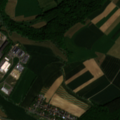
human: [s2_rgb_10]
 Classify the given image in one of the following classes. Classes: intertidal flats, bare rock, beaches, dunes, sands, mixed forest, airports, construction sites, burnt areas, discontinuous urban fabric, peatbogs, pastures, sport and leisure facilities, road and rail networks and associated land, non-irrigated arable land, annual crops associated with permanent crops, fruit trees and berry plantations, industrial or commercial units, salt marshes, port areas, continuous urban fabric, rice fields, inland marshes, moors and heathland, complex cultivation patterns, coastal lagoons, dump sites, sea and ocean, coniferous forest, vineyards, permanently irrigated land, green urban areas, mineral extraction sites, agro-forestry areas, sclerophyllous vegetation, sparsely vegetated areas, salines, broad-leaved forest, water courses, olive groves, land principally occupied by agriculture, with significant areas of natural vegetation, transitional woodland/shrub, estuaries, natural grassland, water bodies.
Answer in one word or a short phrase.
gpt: industrial or commercial units, non-irrigated arable land, pastures, broad-leaved forest